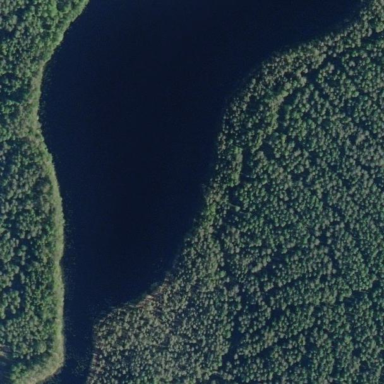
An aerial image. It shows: Lake with natural water.